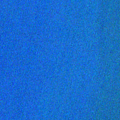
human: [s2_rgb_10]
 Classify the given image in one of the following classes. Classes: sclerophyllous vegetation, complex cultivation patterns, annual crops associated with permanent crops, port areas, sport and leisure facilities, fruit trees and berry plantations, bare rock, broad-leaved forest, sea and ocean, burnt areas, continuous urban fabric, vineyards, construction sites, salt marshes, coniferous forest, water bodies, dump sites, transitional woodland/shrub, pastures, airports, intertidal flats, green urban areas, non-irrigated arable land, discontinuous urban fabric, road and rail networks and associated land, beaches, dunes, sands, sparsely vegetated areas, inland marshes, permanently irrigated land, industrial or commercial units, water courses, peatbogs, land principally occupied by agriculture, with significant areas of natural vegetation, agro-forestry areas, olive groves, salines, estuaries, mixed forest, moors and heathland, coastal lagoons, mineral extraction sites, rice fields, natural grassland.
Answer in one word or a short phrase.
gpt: sea and ocean